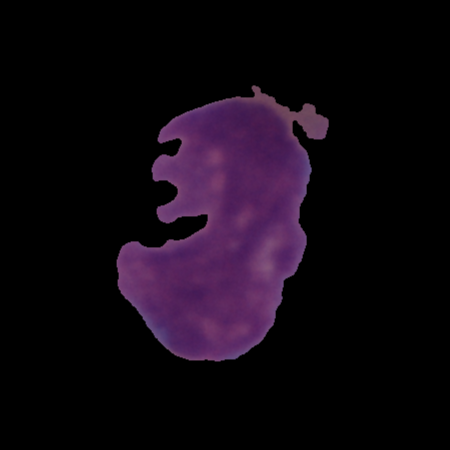
Label: cancer